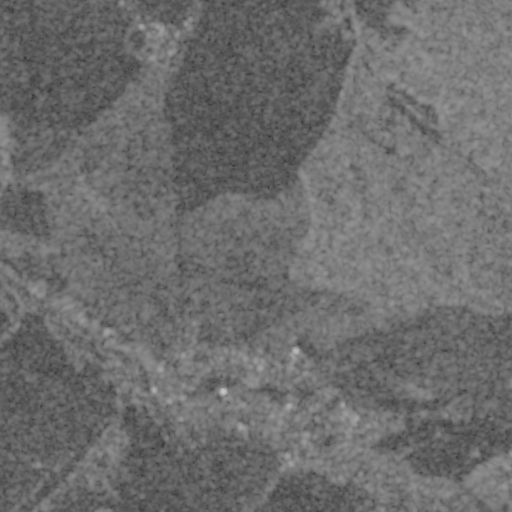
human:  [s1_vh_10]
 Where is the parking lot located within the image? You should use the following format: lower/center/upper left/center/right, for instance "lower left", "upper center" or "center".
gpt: The parking lot is located in the lower of the image.
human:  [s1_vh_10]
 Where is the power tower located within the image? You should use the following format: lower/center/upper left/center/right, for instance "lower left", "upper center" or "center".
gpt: The power tower is located in the lower left of the image.
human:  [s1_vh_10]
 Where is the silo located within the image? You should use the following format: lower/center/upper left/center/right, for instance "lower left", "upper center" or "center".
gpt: The silo is located in the center left of the image.
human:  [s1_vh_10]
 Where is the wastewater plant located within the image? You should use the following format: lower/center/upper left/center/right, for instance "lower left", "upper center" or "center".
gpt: The wastewater plant is located in the center left of the image.
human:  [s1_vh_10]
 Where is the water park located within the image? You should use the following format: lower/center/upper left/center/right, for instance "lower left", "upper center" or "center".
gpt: The water park is located in the lower right of the image.
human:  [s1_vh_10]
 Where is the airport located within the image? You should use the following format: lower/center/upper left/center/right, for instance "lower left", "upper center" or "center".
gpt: There is no airport in the image.

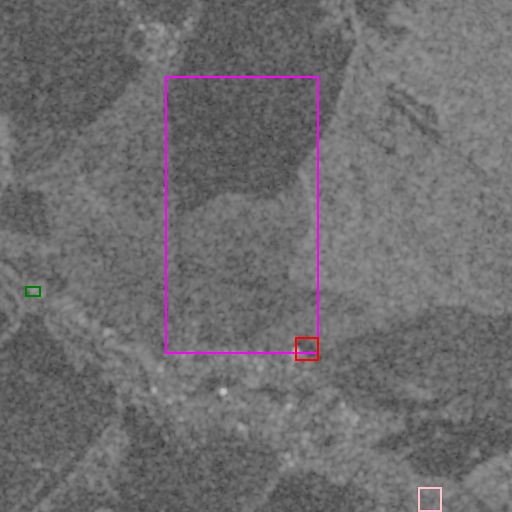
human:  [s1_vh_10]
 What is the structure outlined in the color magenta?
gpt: The structure outlined in magenta is a crop field.
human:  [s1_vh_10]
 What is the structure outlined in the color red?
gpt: The structure outlined in red is a park.
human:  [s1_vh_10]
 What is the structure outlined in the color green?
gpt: The structure outlined in green is a wastewater plant.
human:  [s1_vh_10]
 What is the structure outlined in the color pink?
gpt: The structure outlined in pink is a water park.
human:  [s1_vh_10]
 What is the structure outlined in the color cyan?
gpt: There is no cyan outline.